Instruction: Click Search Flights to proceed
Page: home
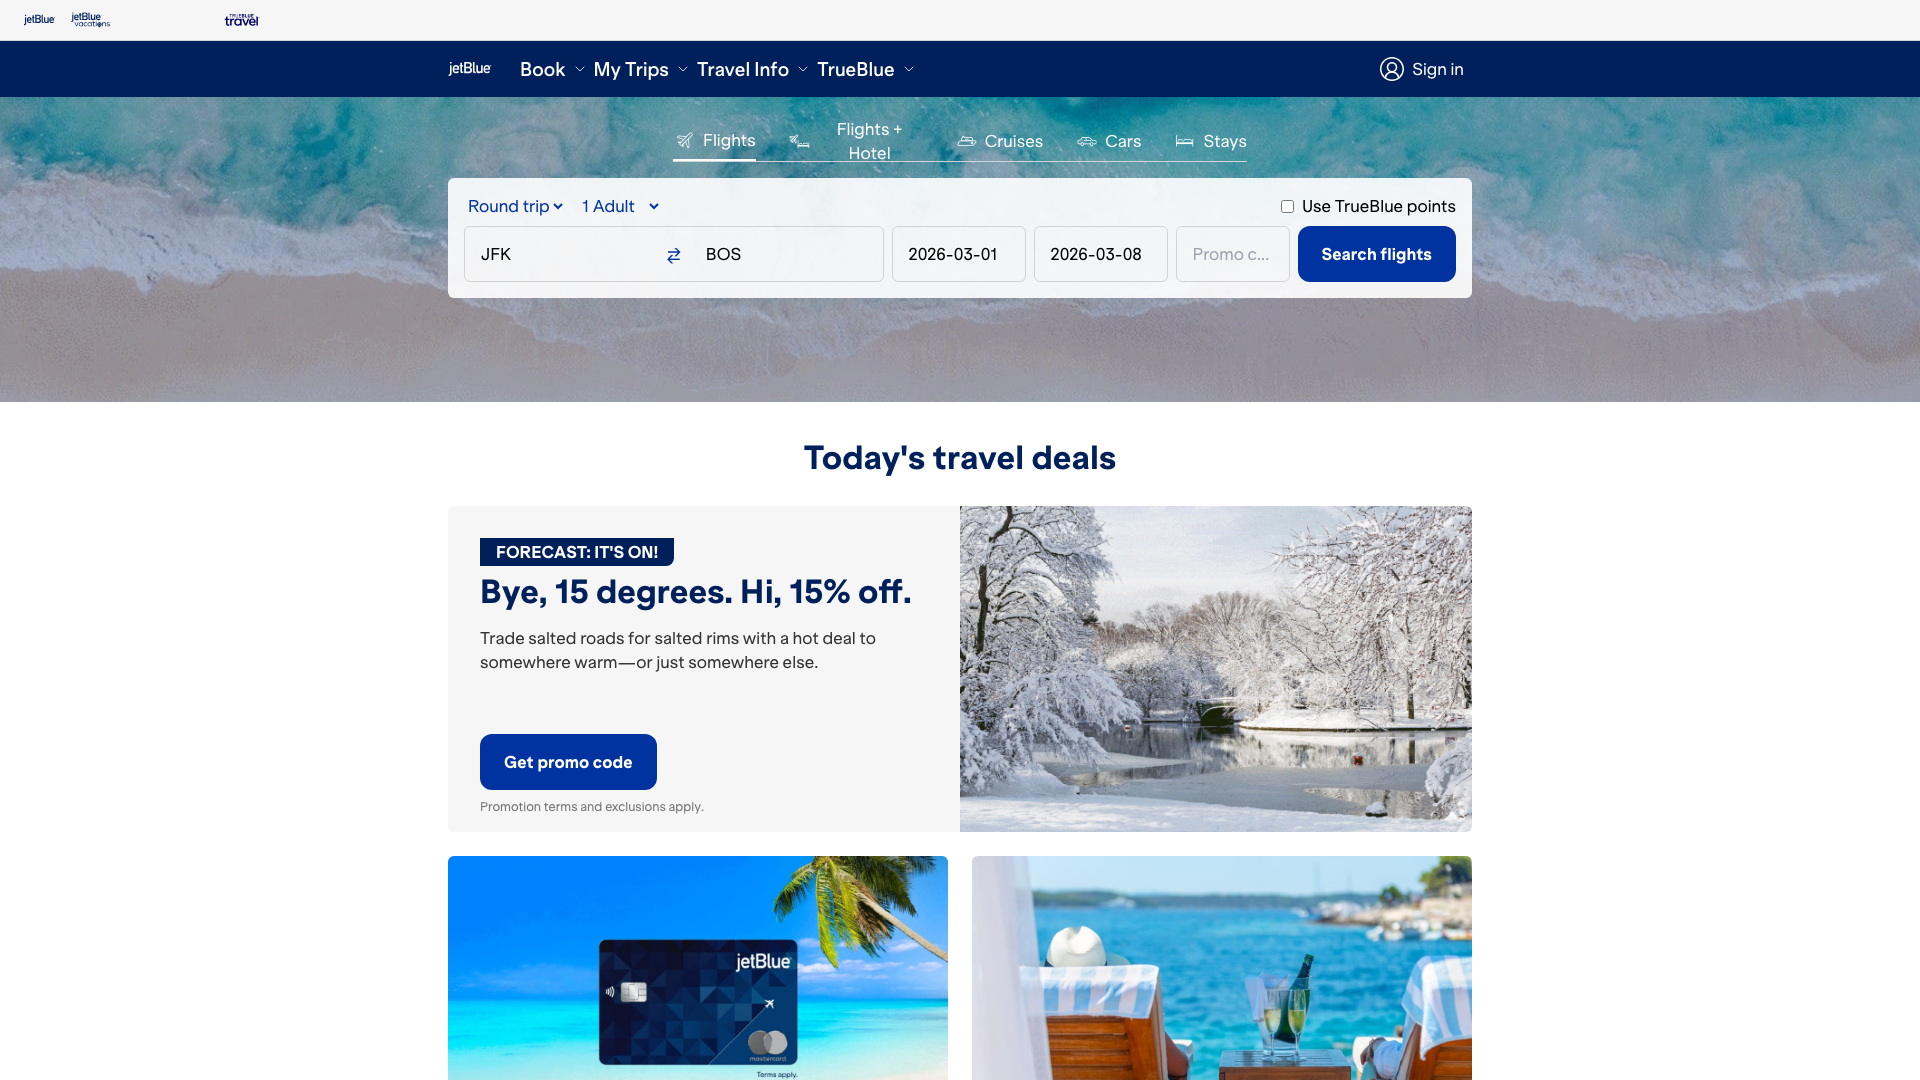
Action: click